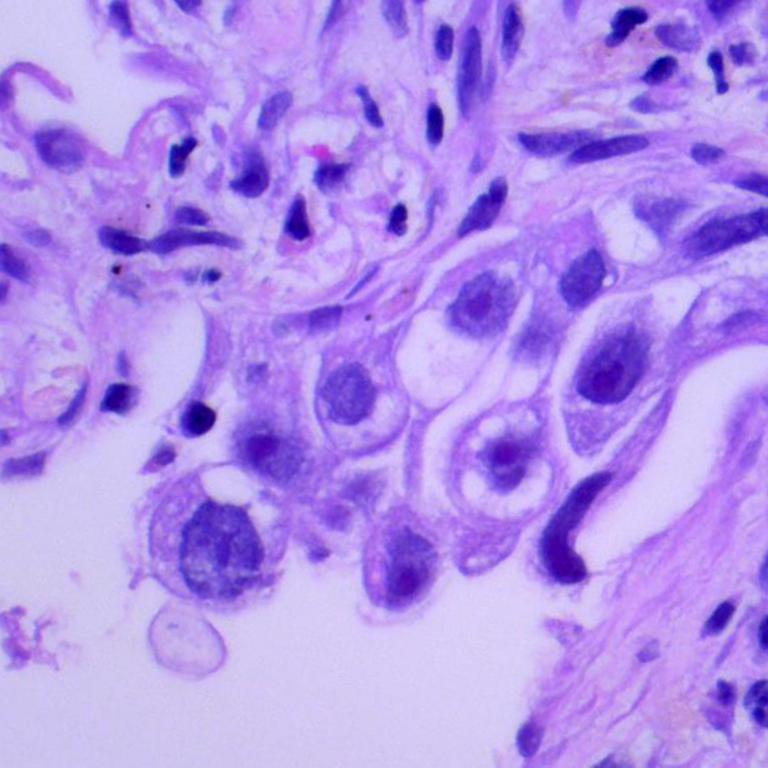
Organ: lung
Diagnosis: adenocarcinomas